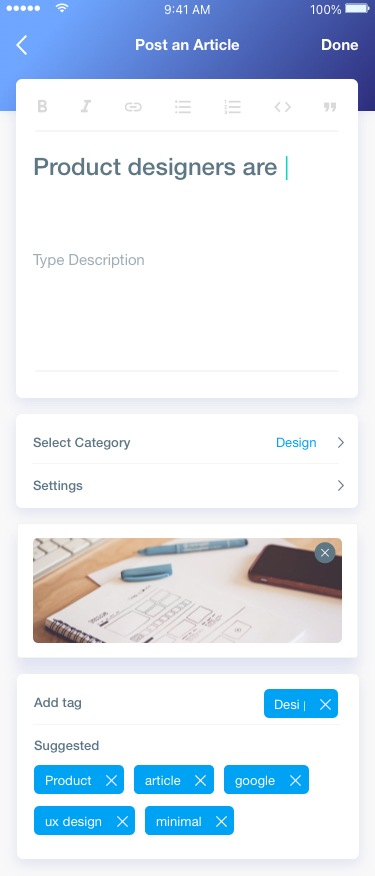
Text in this UI design:
Post an Article
Done
Product designers are |
Type Description
Settings
Select Category
Design
Add tag
Desi |
Suggested
Product
article
google
ux design
minimal